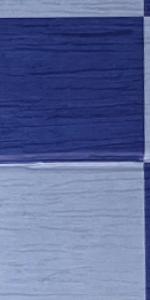
Label: Empty